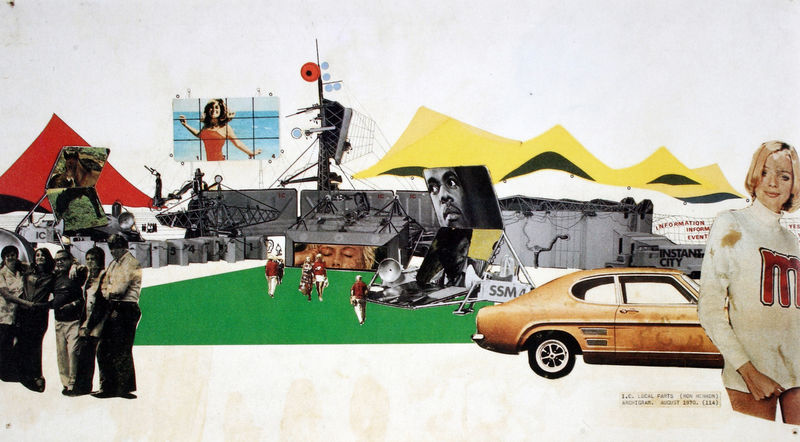
Titel: "Instant-City" Modellansicht, Collage
Künstler: Archigram
Schlagwörter: gruppe, frauen, gelb, grün, menschen, ocker, bunt, männer, orange, rasen, beige, leute, mode, blond, architektur, lippen, hellblau, farbig, passanten, auto, rad, collage, neger, text, schwarzer, raster, zelt, badeanzug, pkw, konsum, schnippsel, ford, sweatschirt, zeitungsschnippsel